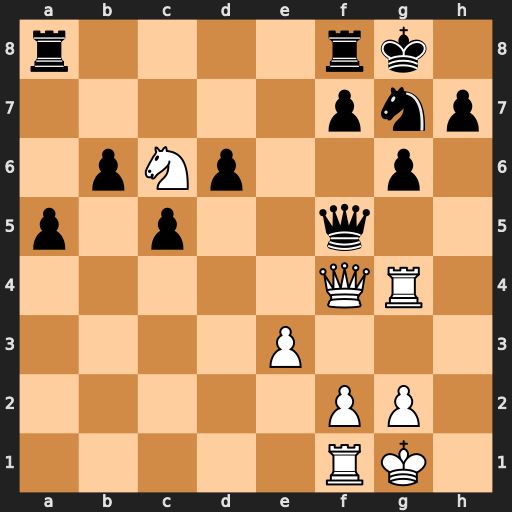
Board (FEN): r4rk1/5pnp/1pNp2p1/p1p2q2/5QR1/4P3/5PP1/5RK1
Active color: w
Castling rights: -
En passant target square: -
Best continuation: Ne7+ Kh8 Nxf5